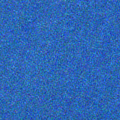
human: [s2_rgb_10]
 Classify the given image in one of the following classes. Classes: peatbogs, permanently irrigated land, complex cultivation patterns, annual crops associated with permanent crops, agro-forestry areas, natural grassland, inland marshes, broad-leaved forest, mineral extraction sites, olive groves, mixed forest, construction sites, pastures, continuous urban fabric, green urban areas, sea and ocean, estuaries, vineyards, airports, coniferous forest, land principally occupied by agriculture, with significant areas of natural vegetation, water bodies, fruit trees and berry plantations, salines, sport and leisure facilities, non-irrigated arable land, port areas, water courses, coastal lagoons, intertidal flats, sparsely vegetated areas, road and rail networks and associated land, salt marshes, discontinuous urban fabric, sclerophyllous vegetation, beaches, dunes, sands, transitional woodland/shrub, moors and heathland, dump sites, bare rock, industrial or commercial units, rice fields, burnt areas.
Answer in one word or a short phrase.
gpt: sea and ocean